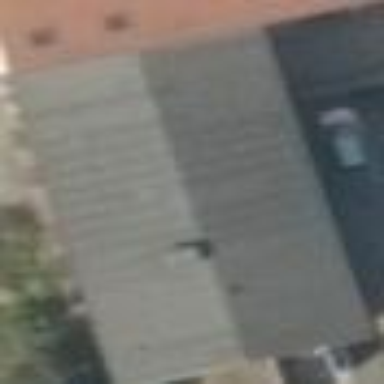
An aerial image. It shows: Building with gabled roof.